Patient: sex M, age 57
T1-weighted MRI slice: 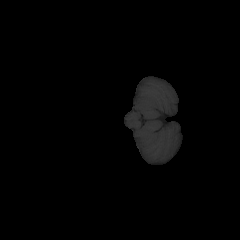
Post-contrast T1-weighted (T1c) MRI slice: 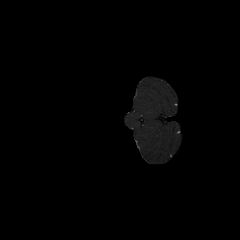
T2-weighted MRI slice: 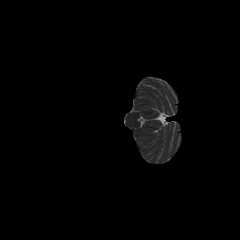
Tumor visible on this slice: no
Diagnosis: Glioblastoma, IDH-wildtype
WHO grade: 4